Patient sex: M
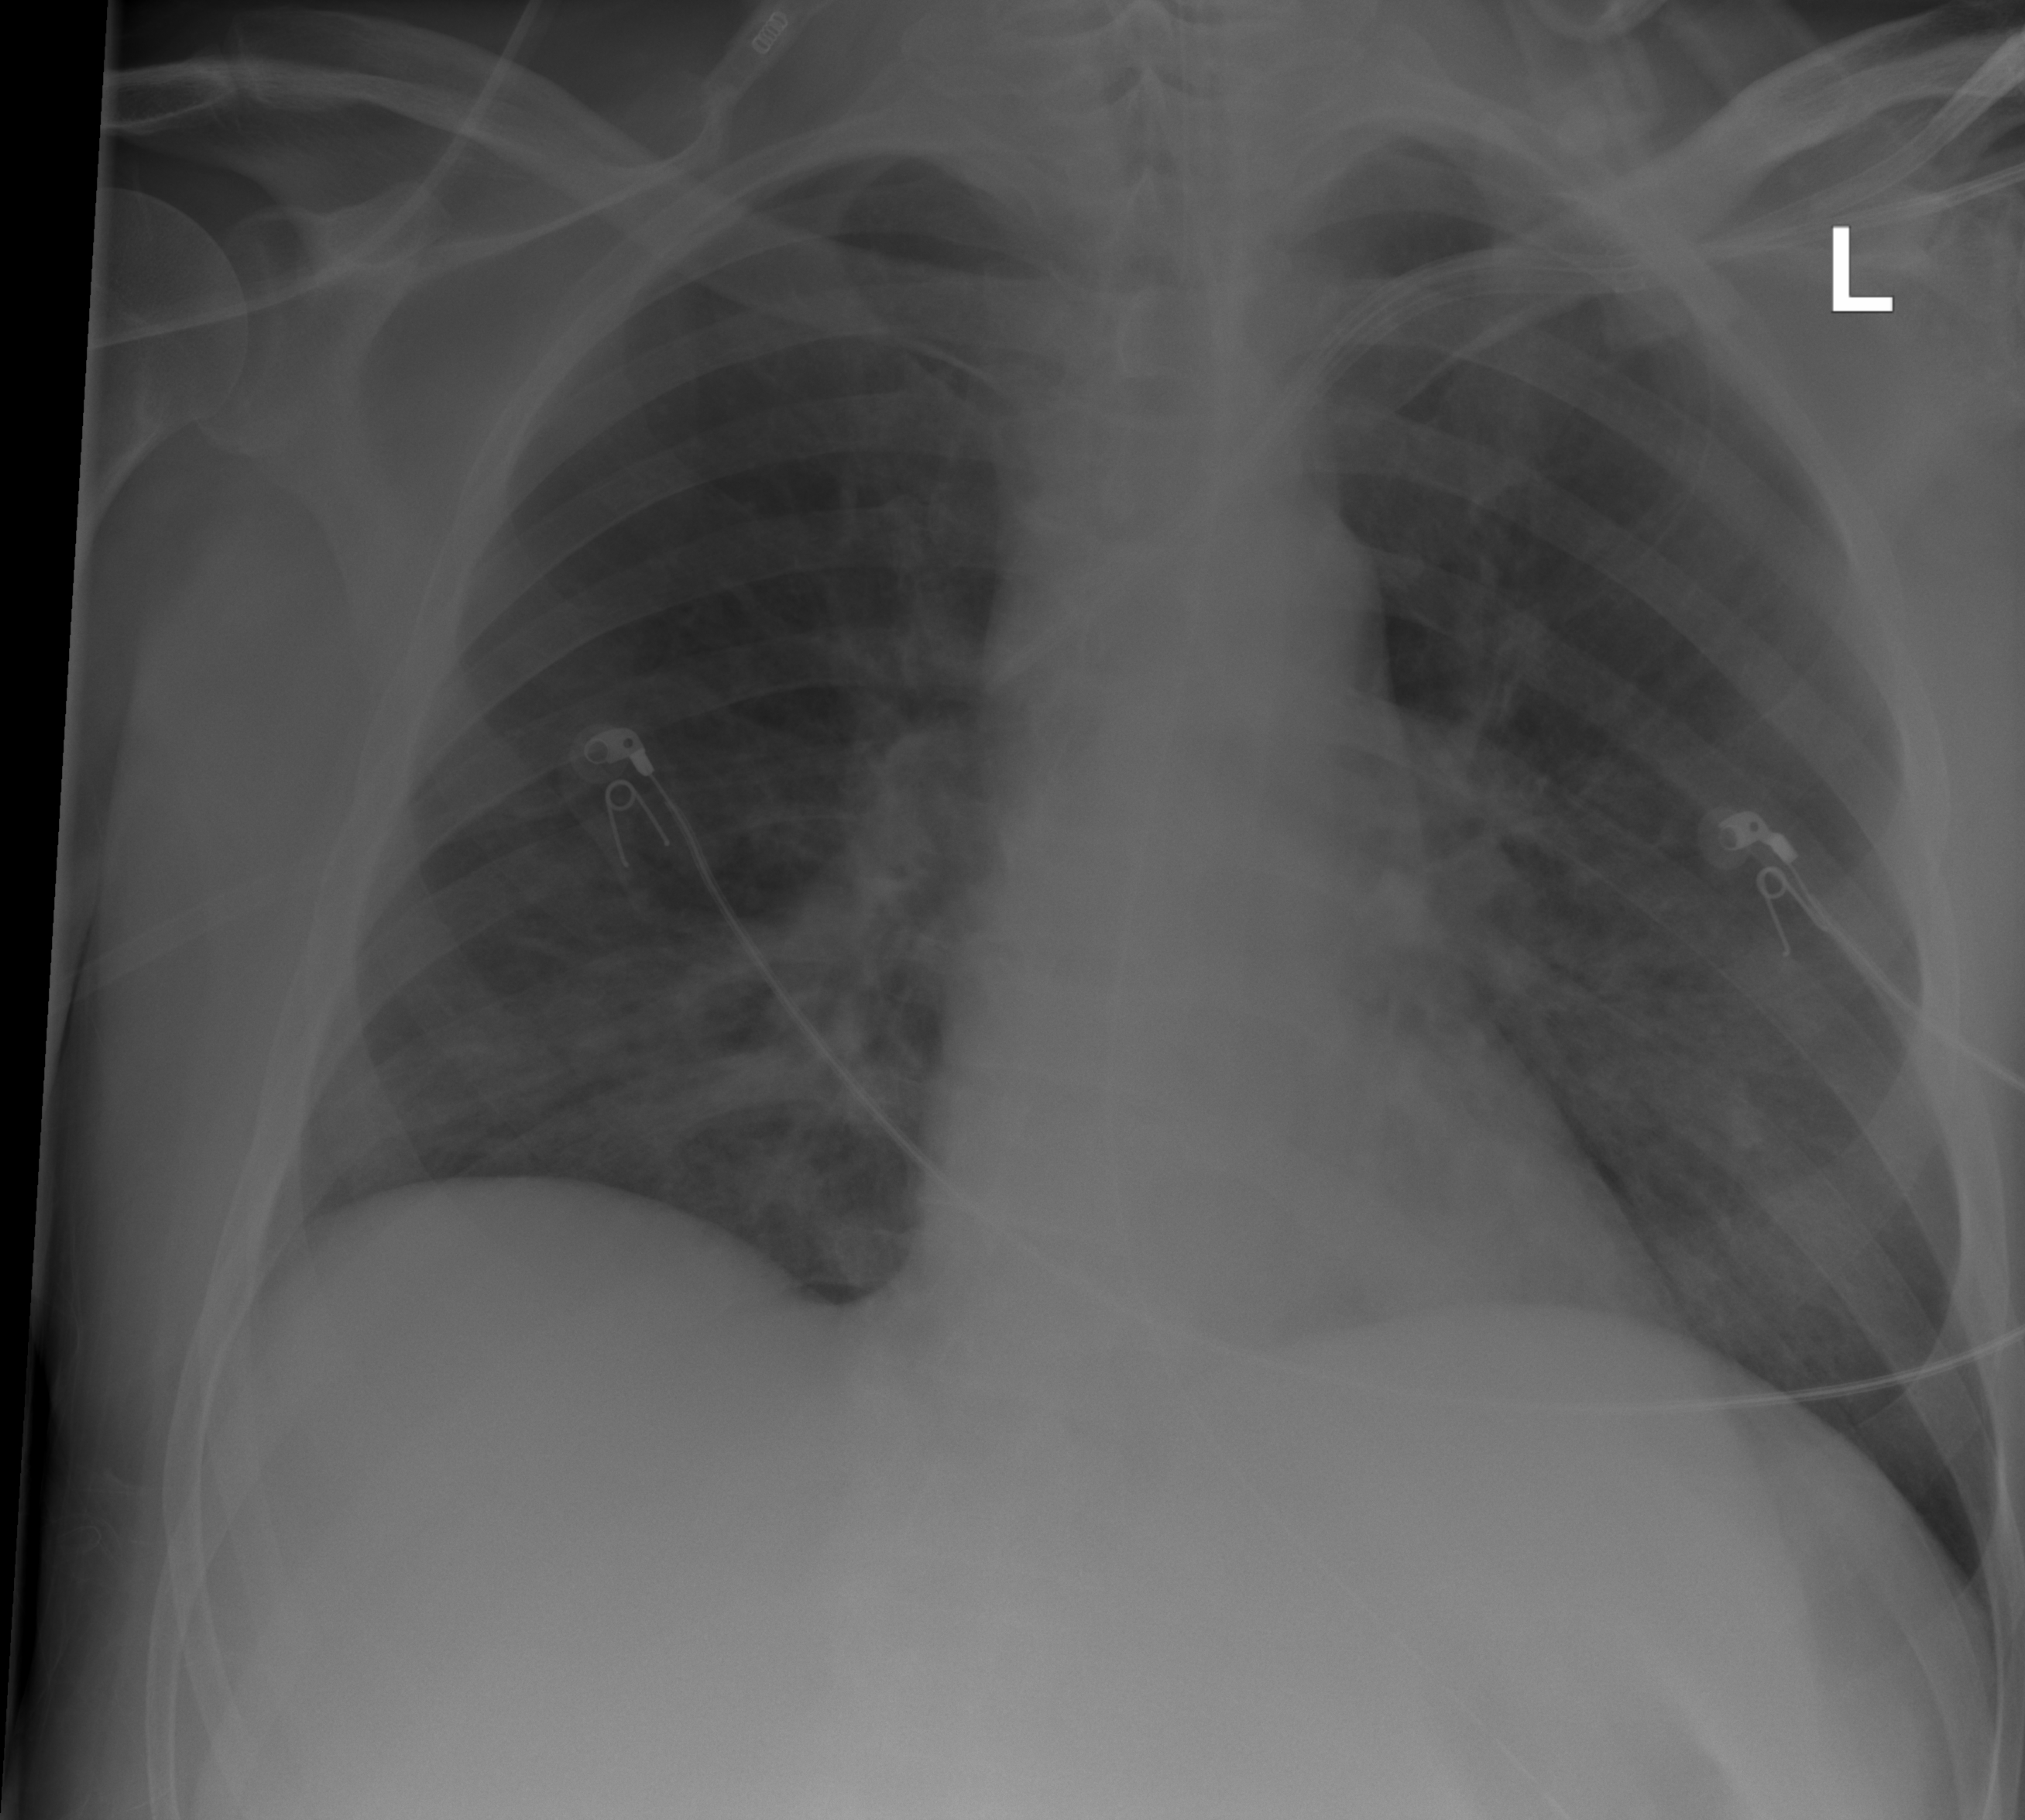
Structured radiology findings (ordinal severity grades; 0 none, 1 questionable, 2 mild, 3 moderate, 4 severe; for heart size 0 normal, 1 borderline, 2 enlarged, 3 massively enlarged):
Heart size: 0
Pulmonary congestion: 2
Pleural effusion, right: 0
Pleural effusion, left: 0
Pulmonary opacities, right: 2
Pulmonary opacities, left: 0
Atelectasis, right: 2
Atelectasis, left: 0